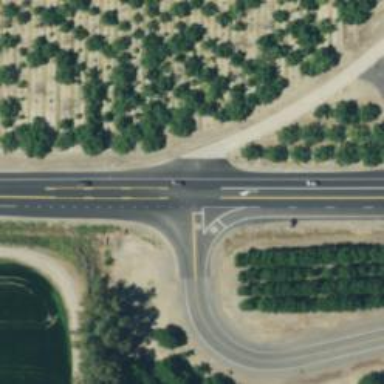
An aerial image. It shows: Asphalt road classified as trunk highway.